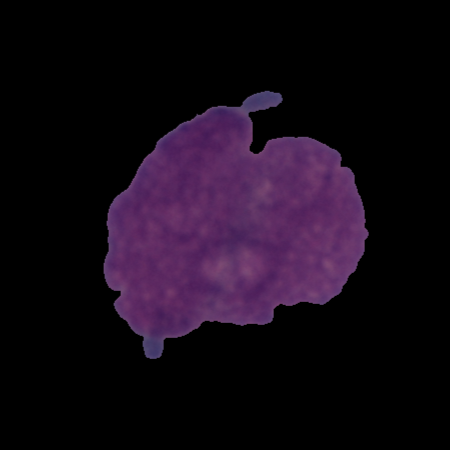
Label: cancer